Question: I am building my first app in Django 1.8 with Python 2.7, I need to pass some value from the view.py to my HTML template.
I am using the following code
in Views.py
'''
import datetime
from django import template
from django.shortcuts import render_to_response
from django.template import RequestContext
register = template.Library()
class CurrentTimeNode(template.Node):
def __init__(self, format_string):
self.format_string = str(format_string)
def render(self, context):
now = datetime.datetime.now()
print "Render in CurrentTimeNode:", now
return now.strftime(self.format_string)
@register.simple_tag
def current_time(format_string):
print "Current Time"
return CurrentTimeNode(datetime.datetime.now().strftime(format_string))
current_time = register.tag(current_time)
def post(request):
datos = "hola"
print datos
return render_to_response('sitio/post.html', { 'datos':datos} , RequestContext(request))
'''
In Post.html
'''
<html>
<head>
some title
</head>
<body>
{% current_time %}
{{ timezone }}
</body>
</html>
'''
Where I want to get the time using the tag "current_time" and dump in my html file. I am getting the following message error:
Exception Type: TemplateSyntaxError
Exception Value:
Invalid block tag: 'current_time'

What is missing to register the Block Tag?
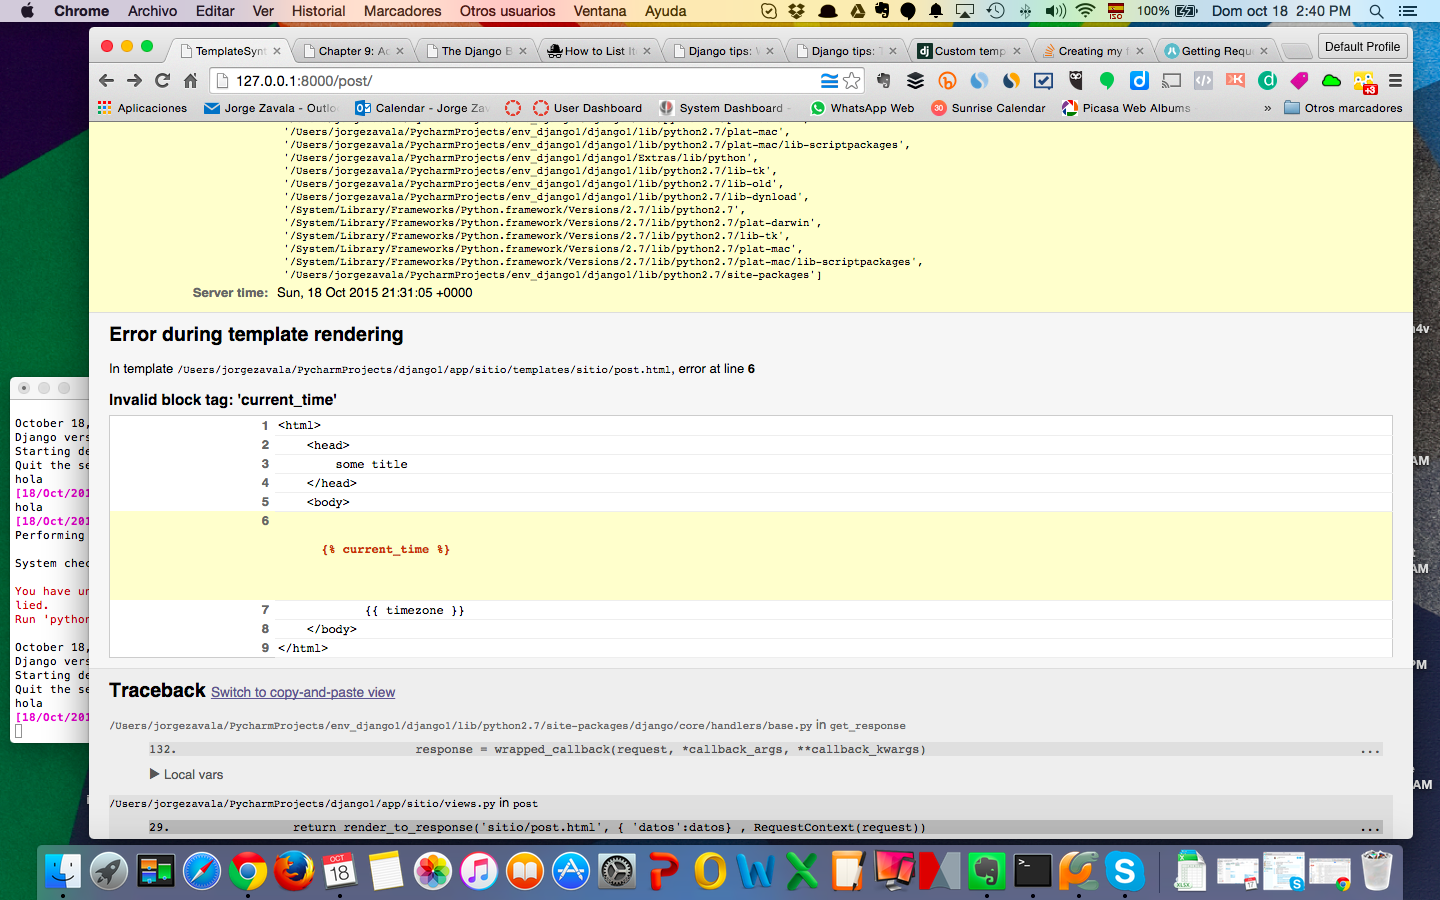
Answer: It'd be nice if you can properly format your code (I can't edit your post for some reason). Judging by your post though, the issue is that you are not loading the tag. You should put the current_time function in a folder called "templatetags" (this folder should be at the same level as your views.py and models.py file). Add the
'''
__init__.py
'''
file to ensure the directory is treated as a Python package.
Next, in the templatetags folder, place current_time function in a file called current_time.py. Then in your template, add this line to the top of the template:
'''
{% load current_time %}
'''
Look at the documentation here for more information: <URL>